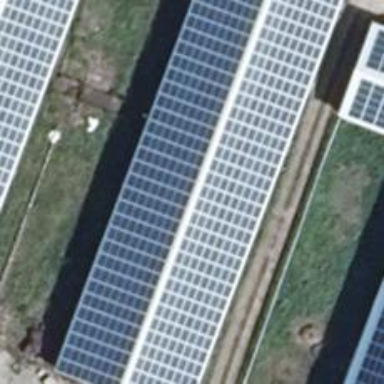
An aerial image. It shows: Small solar photovoltaic panel used as generator to produce electricity.